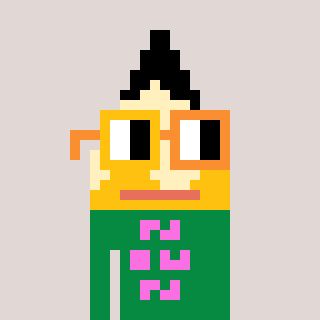
a pixel art character with square yellow and orange glasses, a pencil-shaped head and a green-colored body on a warm background